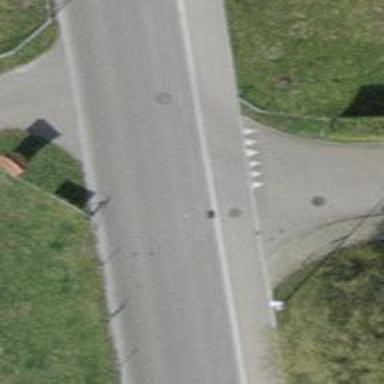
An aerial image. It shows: Residential road with asphalt surface. There is sidewalk on the left side.